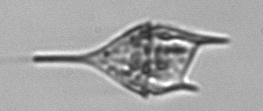
Label: Tripos_lineatus